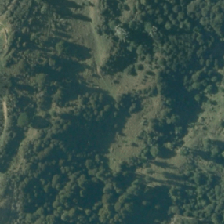
Land cover: high_producing_grassland